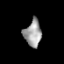
Tissue: prostate
Cell type: T cells
Senescence score: 0.7667
Nuclear area (px): 445
Mean DAPI intensity: 157.407